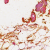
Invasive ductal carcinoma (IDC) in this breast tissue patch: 0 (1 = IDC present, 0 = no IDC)